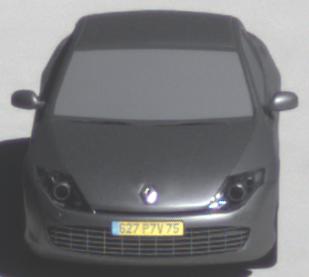
Make: Renault
Model: Laguna Coupé TCe 170
Detailed model: Laguna (III) Coupé
Model produced from: 2010/11
Model produced until: 2011/05
Doors: 2
Color: gray
Road condition: dry road
Daytime: morning or afternoon
Contrast: high contrast